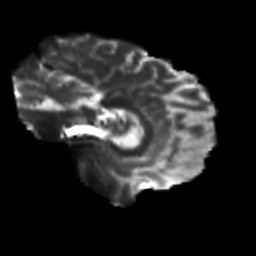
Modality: T2w
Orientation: sagittal
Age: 29
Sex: male
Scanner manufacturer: siemens
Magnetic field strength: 3 T
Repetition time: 3.5 s
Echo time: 0.113 s